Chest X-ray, AP view. Patient: 45 years old, sex M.
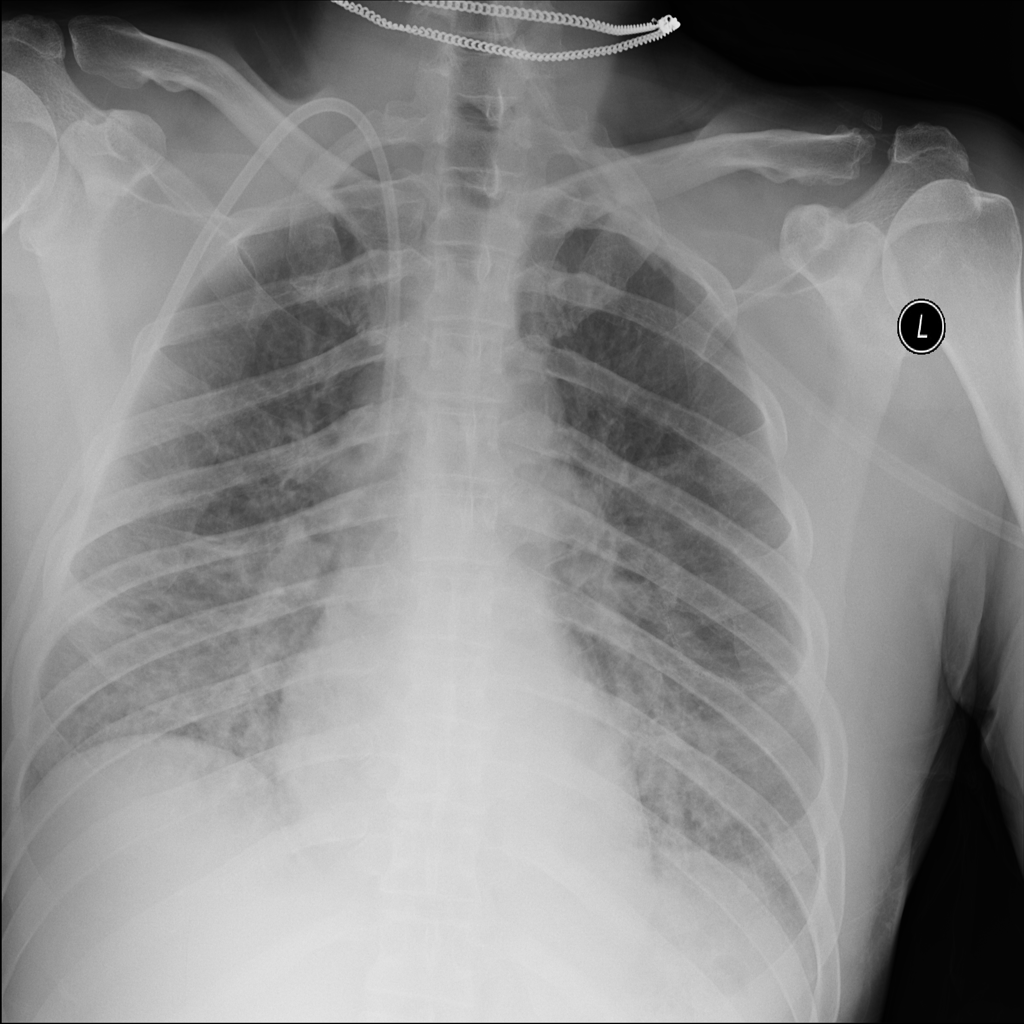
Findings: Edema, Infiltration